Question: I have an ASP.net website where I have the following...
HTML:
'''
<div style="width: 99%; margin: 0; padding: 0; text-align: left; overflow: hidden;">
<div id="sample3" lang="is" class="sample3">
<figure>
<img src="../theImages/imgPra.png" width="160" height="160" alt="Specialty Profile" />
<figcaption>Specialty Profile</figcaption>
</figure>
<!--end sample3--></div>
</div>
'''
CSS:
'''
.sample3 figure {
width: 200px;
height: 200px;
overflow: hidden;
position: relative;
background: url('../theImages/preview4.jpg') fixed no-repeat;
}
.sample3 figcaption {
position: absolute;
display: block;
width: 350px;
height: 50px;
left: 110px;
bottom: -110px;
text-align: center;
color: #fff;
background-color: rgba(26,54,59,0.8);
border: 3px solid rgba(62,116,126,0.6);
line-height: 50px;
-moz-box-shadow: rgba(0,0,0,.5) 0 2px 8px;
-webkit-box-shadow: rgba(0,0,0,.5) 0 2px 8px;
box-shadow: rgba(0,0,0,.5) 0 2px 8px;
-moz-transform:rotate(-45deg);
-webkit-transform:rotate(-45deg);
-o-transform:rotate(-45deg);
transform:rotate(-45deg);
-moz-transition: bottom .5s ease-out, left .5s ease-out;
-webkit-transition: bottom .5s ease-out, left .5s ease-out;
-o-transition: bottom .5s ease-out, left .5s ease-out;
transition: bottom .5s ease-out, left .5s ease-out;
}
.sample3 figure:hover figcaption {
left: -20px;
bottom: 20px;
}
'''
JSFiddle: <URL>
It works fine in a regular webpage, but when I add it to my .net website, the ribbon is displayed without the animation.
How can I resolve the issue.
debug mode:

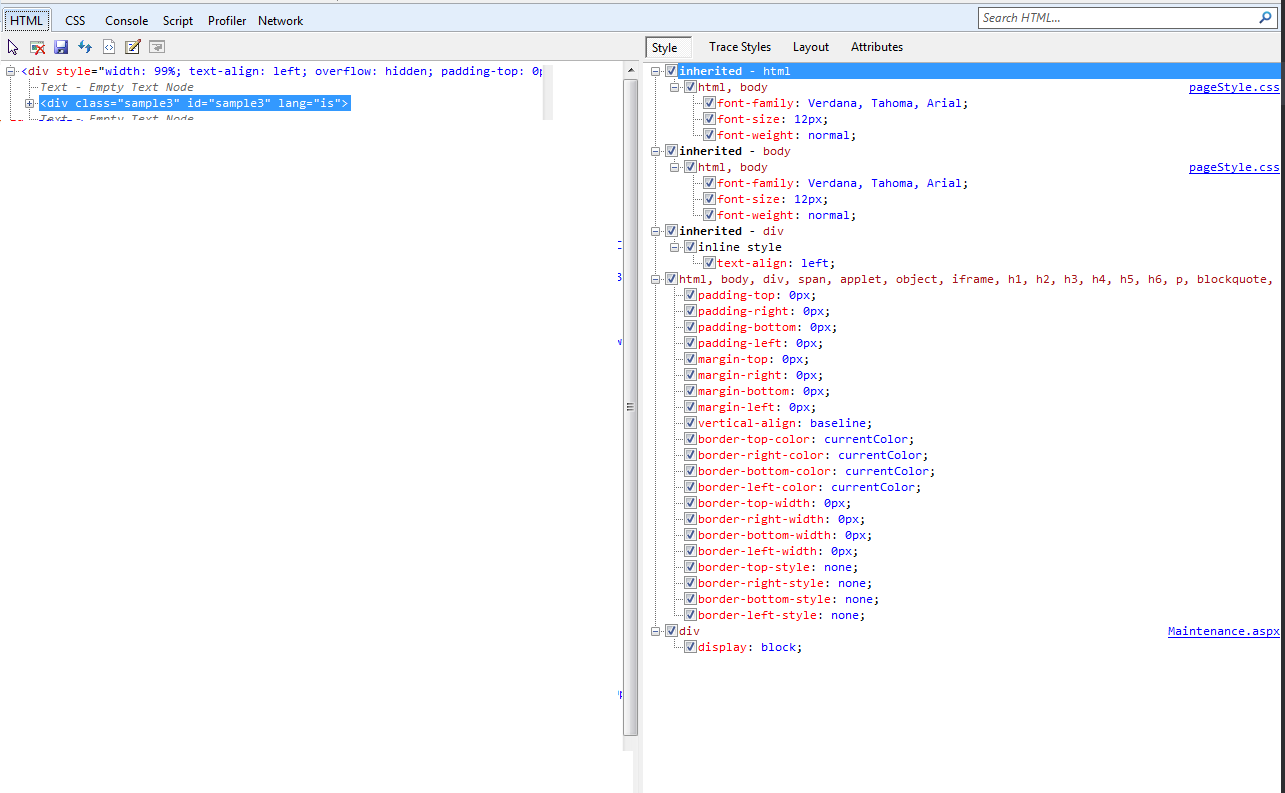
Answer: All the code (HTML/CSS) were placed correctly in my site. IE just took a full day to refresh the page. I had to reset the IIS site which forced a refresh and it worked afterward.